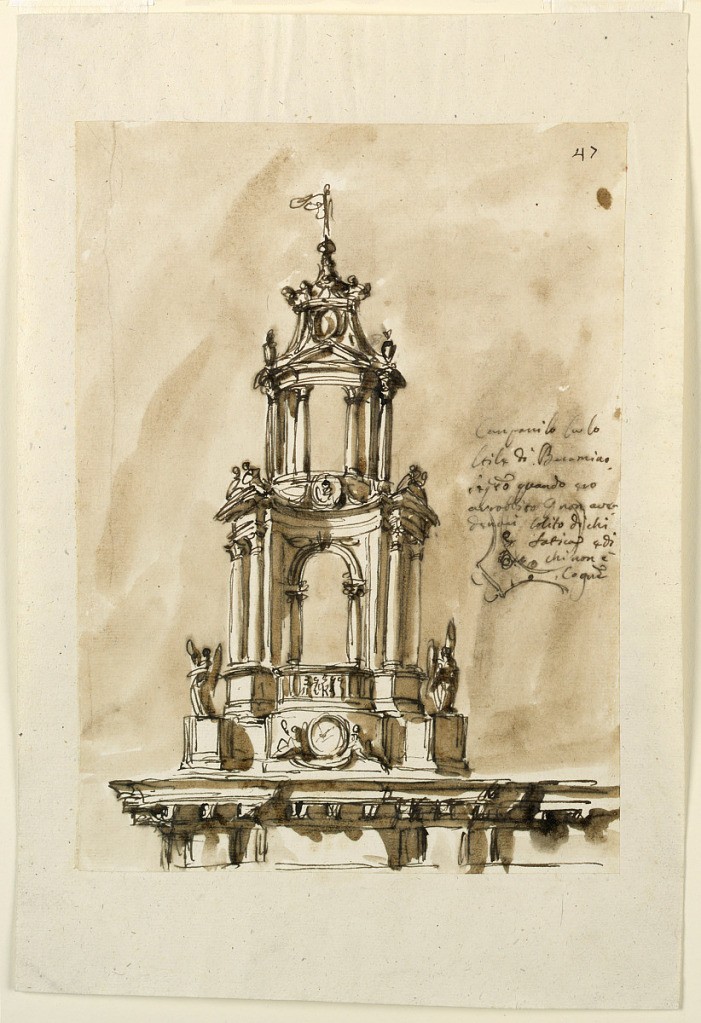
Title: Steeple in baroque style in the style of Borromini
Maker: Giuseppe Barberi, Italian, 1746–1809
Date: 1796
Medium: Pen and brown ink, brush and brown wash on lined off-white laid paper
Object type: Drawing
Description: Below is a part of an entablature. The scheme of the steeple follows in a general way that of the Sapienza Statues of angels stand upon pedestals obliquely in front of the dado of the first story. In front of its central part two figures support a circular medallion. At right is a part of the plan of the upper story. Colored background.